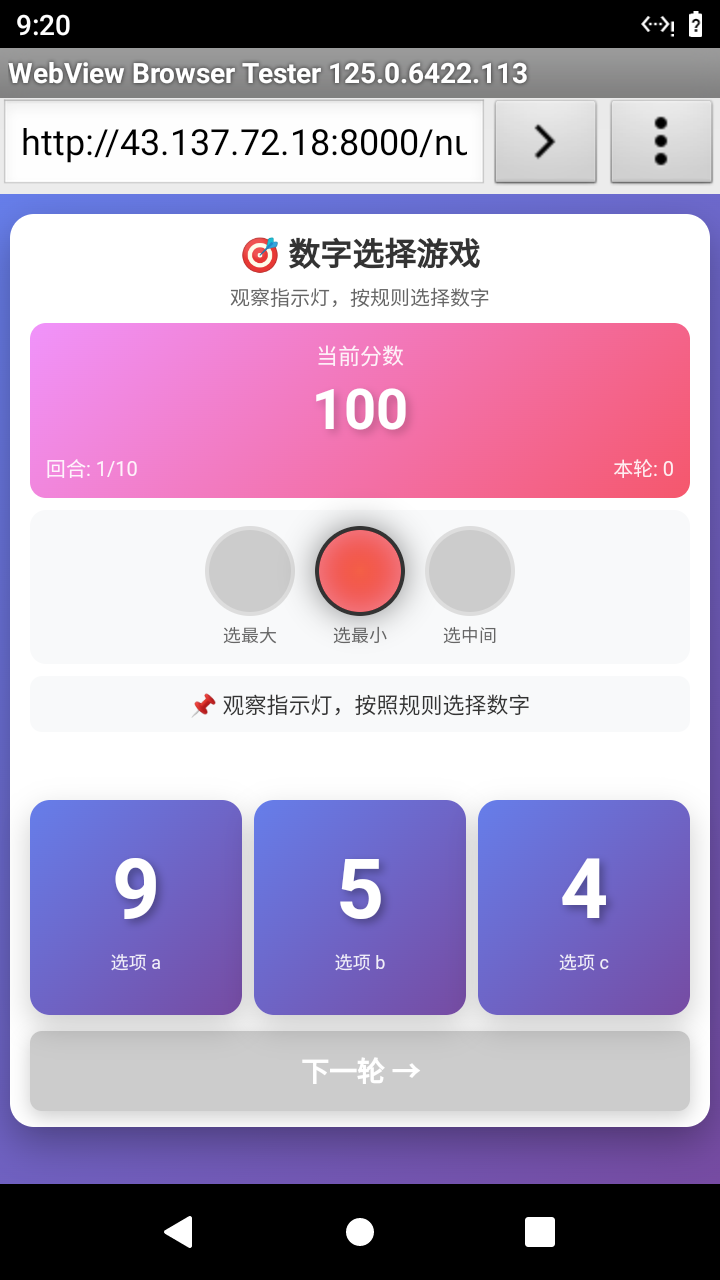

Select the correct number based on the traffic light color.
Answer: 2